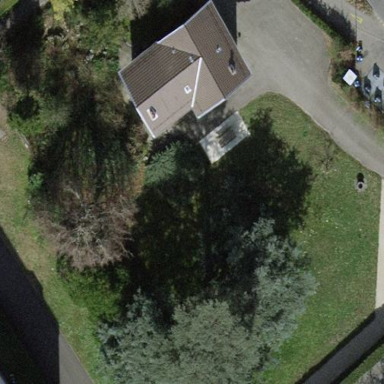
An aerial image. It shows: Garden enclosed by fence.